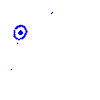
Particle: kaon